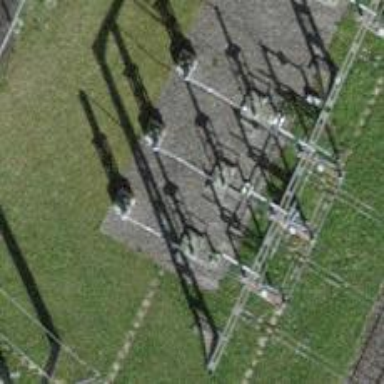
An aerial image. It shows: Switch used for power control.